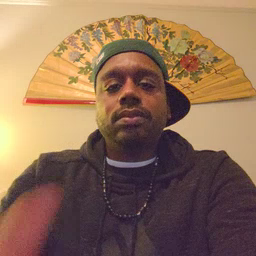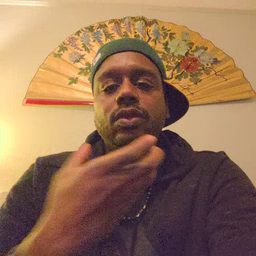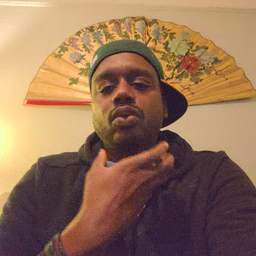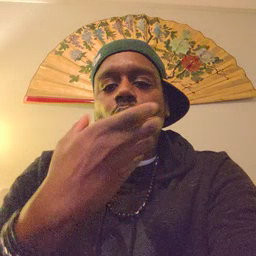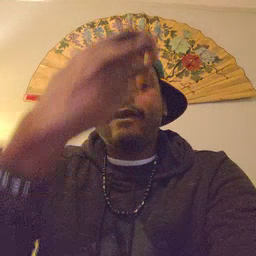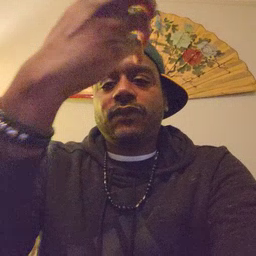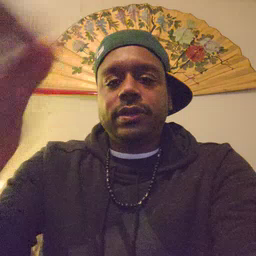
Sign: giraffe